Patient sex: M
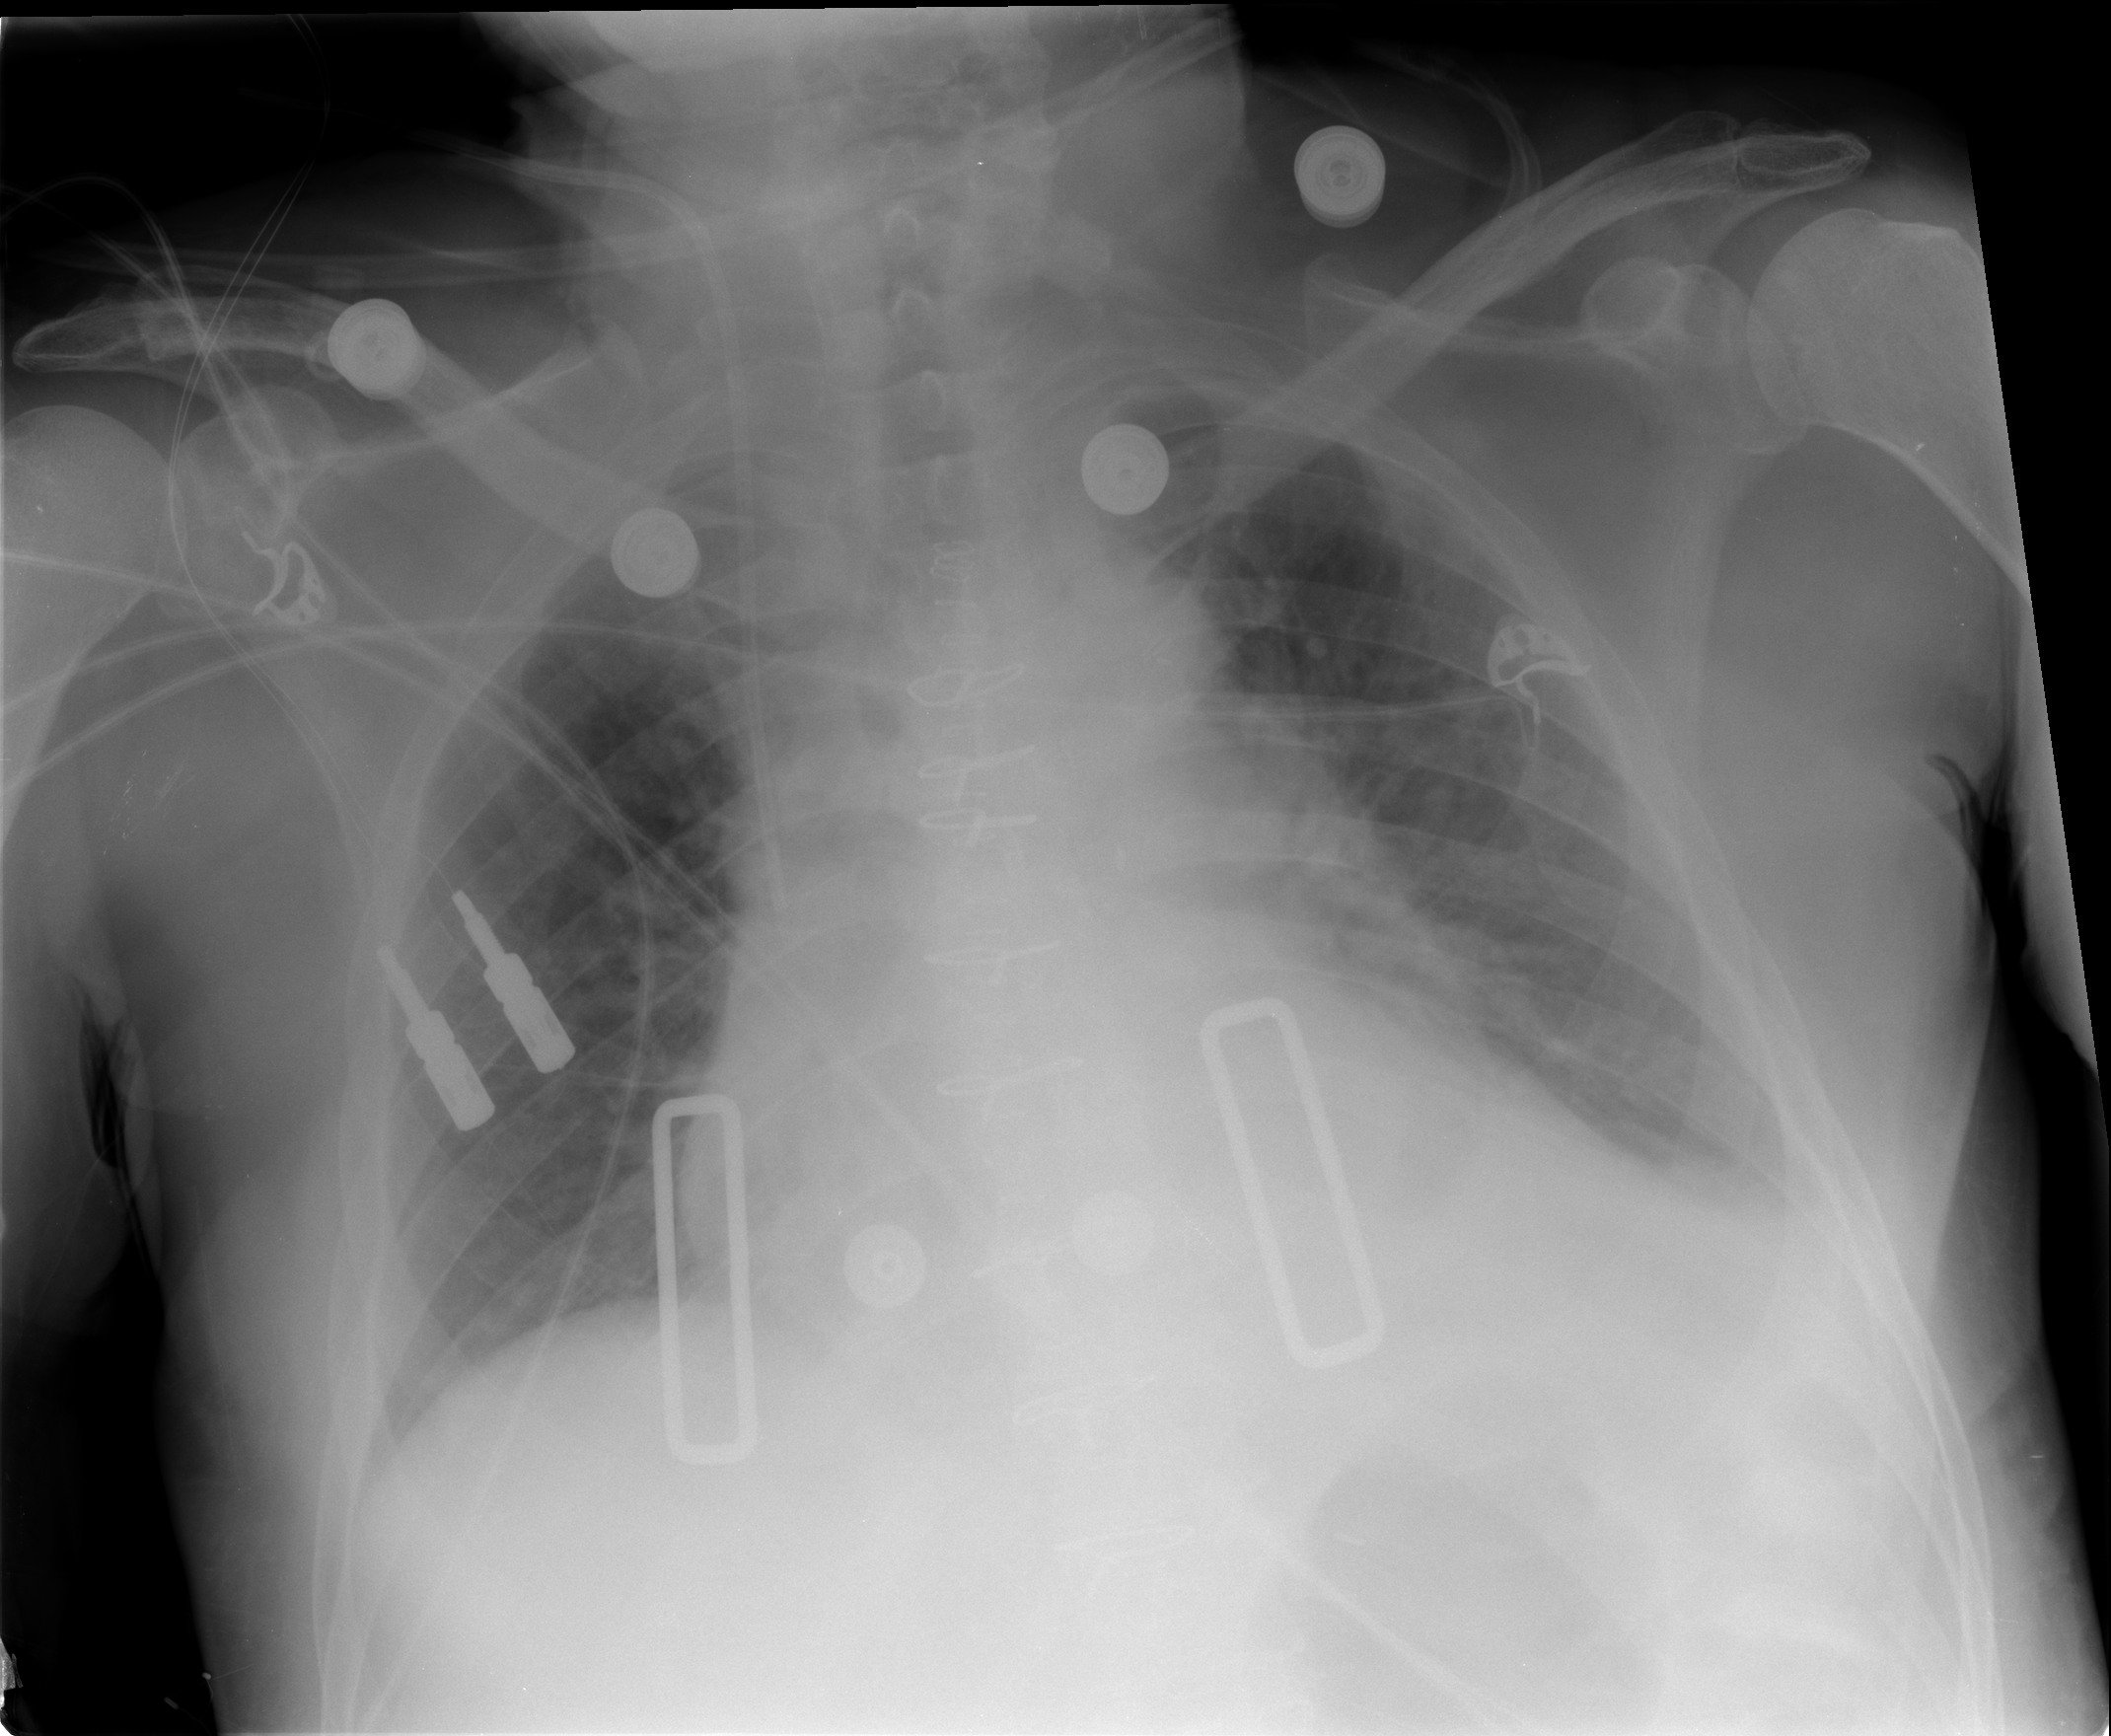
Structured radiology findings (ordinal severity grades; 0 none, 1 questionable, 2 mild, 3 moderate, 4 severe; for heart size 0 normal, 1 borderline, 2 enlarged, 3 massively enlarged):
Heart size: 2
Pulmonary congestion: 2
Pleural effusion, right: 1
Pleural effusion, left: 1
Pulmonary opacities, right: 1
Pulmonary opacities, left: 1
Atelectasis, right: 2
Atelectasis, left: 2